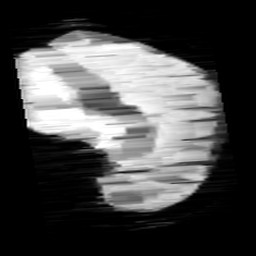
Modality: minIP
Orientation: sagittal
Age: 9
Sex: female
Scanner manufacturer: siemens
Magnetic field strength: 3 T
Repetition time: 0.027 s
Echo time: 0.02 s